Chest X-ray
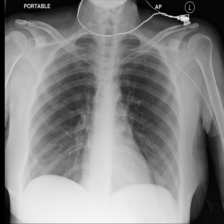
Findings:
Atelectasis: negative
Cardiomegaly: negative
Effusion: negative
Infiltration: negative
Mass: negative
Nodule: negative
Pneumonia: negative
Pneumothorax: negative
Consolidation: negative
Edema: negative
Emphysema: negative
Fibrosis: negative
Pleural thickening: negative
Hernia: negative